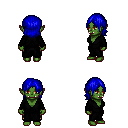
a pixel art fantasy rpg character, female body template, orc, green skin, gray robe, gold greaves, blue long bangs hairstyle, four views (front, back, left, right), 2x2 character sprite sheet, small pixel art, hard edges, no anti-aliasing